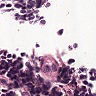
Metastatic tissue present: no